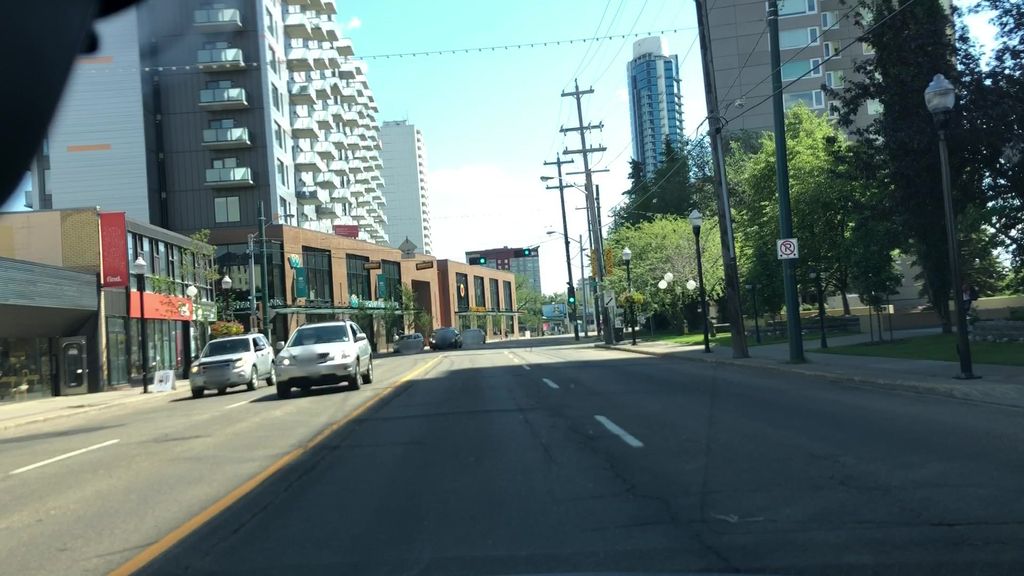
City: edmonton